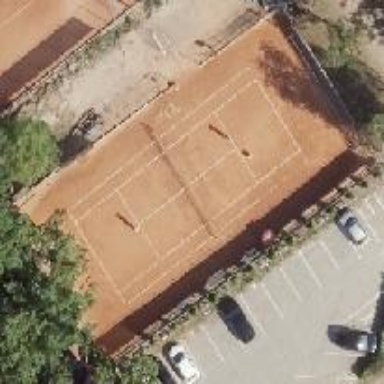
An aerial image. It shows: Tennis court in leisure pitch.